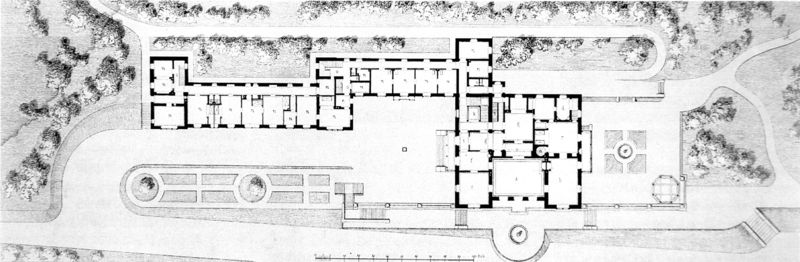
Titel: Königliche Villa in Berchtesgaden - Grundriss
Künstler: Ludwig Lange
Institution: (Seriendruck)
Schlagwörter: baum, dunkel, flügel, weiß, bäume, grün, landschaft, blumen, fenster, grau, hell, schwarz, skizze, zeichnung, zimmer, anlage, gebäude, haus, park, parkanlage, rasen, schloss, weg, architektur, barock, busch, büsche, sträucher, wege, blatt, pflanze, pflanzen, rokoko, wald, brunnen, kreis, garten, papier, ansicht, perspektive, türen, studie, flächen, allee, grafik, graphik, hof, platz, vogelperspektive, promenade, treppe, könig, symmetrie, stufen, oben, eingang, eingänge, innenhof, kloster, palast, draufsicht, druck, radierung, stich, schwarzweiß, kreise, bleistift, flur, räume, entwurf, gravur, schema, ecken, quadrate, lustschloss, villa, karte, alleen, anwesen, mauern, beet, beete, rabatte, auffahrt, einfahrt, parterre, plan, fontaine, planzen, tempel, pavillon, bepflanzung, orangerie, hasu, riss, grundriss, massstab, versailles, rondell, enfilade, raumfolge, schlossanlage, innenräume, lageplan, gartenanlage, raumanordnung, masstab, eckpunkte, gartenarchitektur, hecken, gehwege, landschaftsgarten, parterres, rabatten, rasenflächen, sträicher, schlossgarten, asymmetrisch, gartengestaltung, freiraum, masseinheit, ooben, aufschicht, schwarzplan